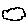
Label: cloud